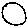
Label: circle